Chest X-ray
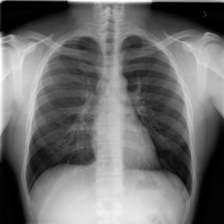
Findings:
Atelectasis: negative
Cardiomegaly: negative
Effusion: negative
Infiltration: negative
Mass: negative
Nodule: negative
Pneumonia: negative
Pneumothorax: negative
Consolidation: negative
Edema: negative
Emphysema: negative
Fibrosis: negative
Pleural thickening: negative
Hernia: negative